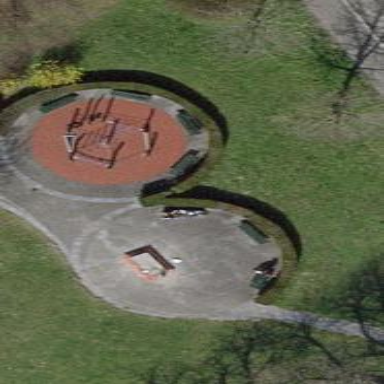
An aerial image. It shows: Playground area for leisure land.